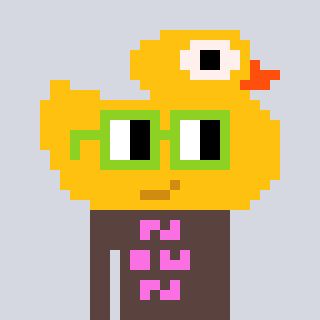
a pixel art character with square light green glasses, a ducky-shaped head and a darkbrown-colored body on a cool background